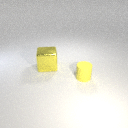
large yellow metal cube to the left of small yellow rubber cylinder